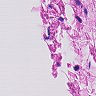
Metastatic tissue present: no